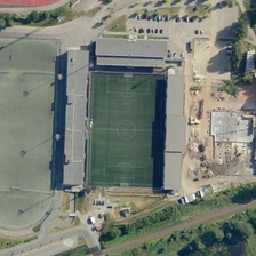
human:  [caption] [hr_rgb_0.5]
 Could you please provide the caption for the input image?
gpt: The stadium is close to the railway, where there are many green trees.

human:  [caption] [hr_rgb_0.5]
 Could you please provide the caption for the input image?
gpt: The stadium is close to the railway and has many green trees.

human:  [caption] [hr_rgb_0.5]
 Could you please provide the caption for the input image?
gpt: The stadium is close to the railway with many green trees.

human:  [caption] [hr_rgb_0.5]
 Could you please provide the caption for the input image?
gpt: A stadium is close to the railway and has many green trees.

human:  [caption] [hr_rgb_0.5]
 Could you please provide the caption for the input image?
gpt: The stadium is close to the railway line with many green trees.